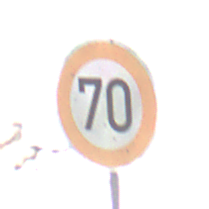
Verkehrszeichen: Geschwindigkeit70
Umgebung: Outdoor, Nature
Tageszeit: Midday
Wetter: PartlyCloudy
Licht: Natural
Jahreszeit: NotSpecified
Kontrast: HighContrast